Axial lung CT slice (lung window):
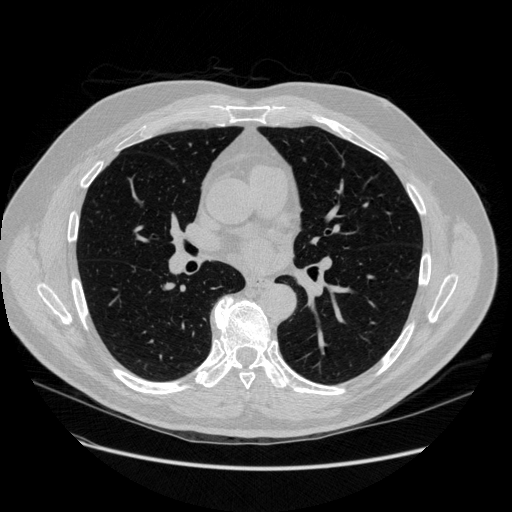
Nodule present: no